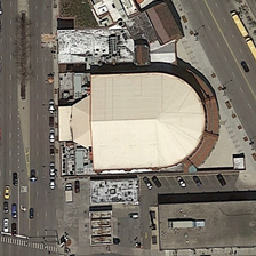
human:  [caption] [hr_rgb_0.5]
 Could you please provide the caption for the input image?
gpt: The central building is close to two roads and several cars are on the road.

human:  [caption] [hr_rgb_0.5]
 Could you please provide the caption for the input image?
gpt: The central building is close to two roads and several cars are coming.

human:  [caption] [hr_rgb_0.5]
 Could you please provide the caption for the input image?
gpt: Near the central building of two streets, there are several cars driving.

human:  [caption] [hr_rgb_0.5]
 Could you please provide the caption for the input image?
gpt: The central building is two blocks away and there are several cars running.

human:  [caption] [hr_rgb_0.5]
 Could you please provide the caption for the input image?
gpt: The central building is close to two roads and several cars are driving.